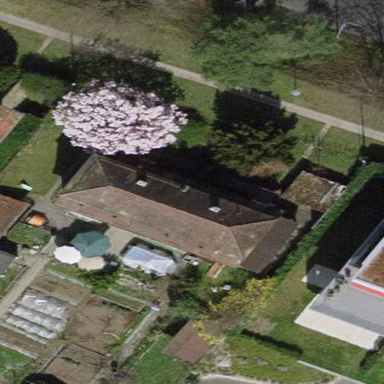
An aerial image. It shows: Semi-detached house.